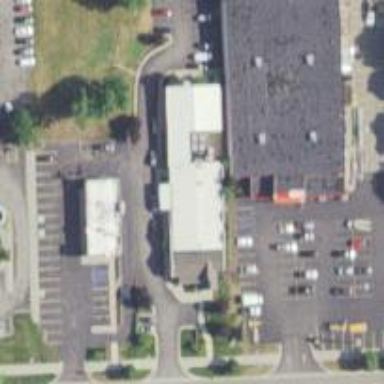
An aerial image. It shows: Veterinary facility.